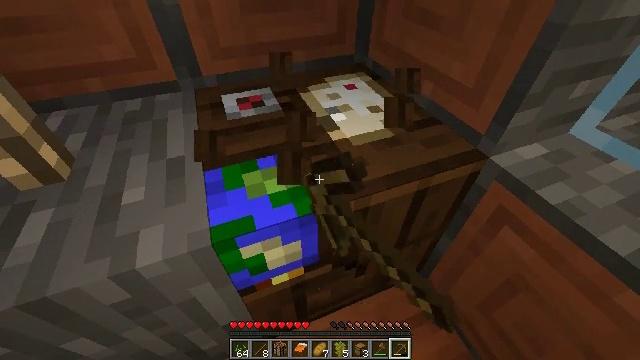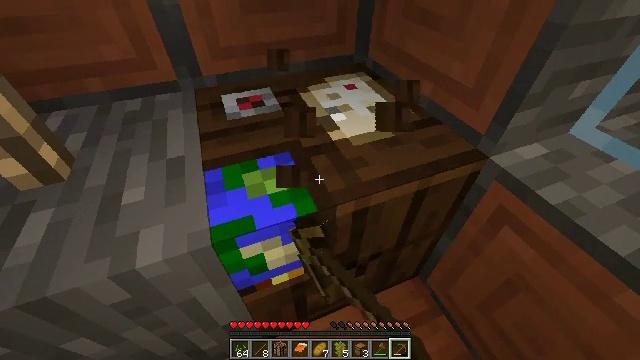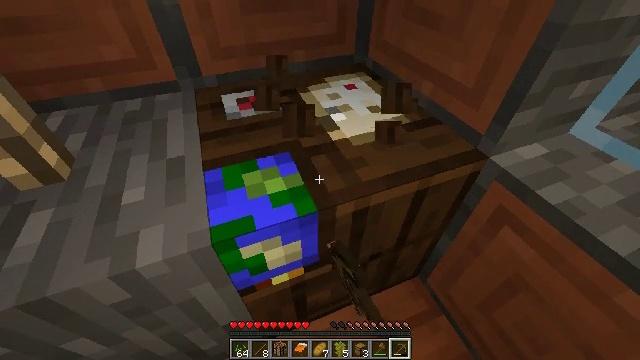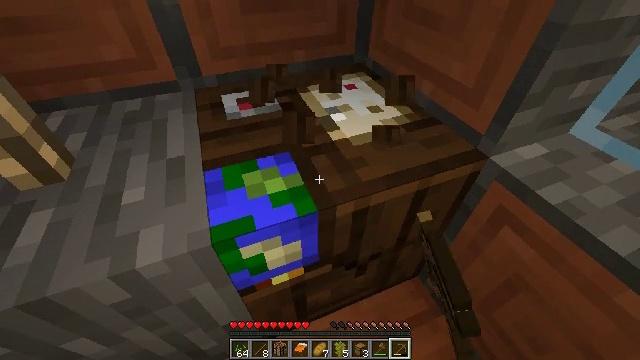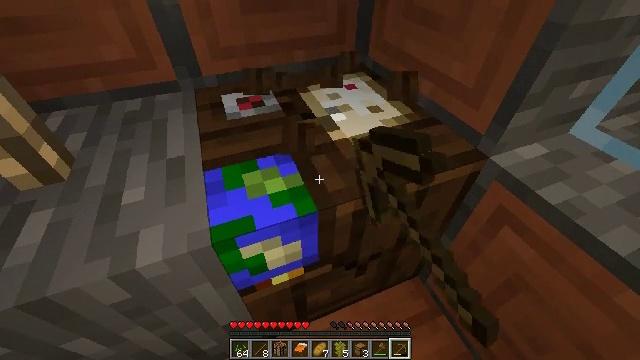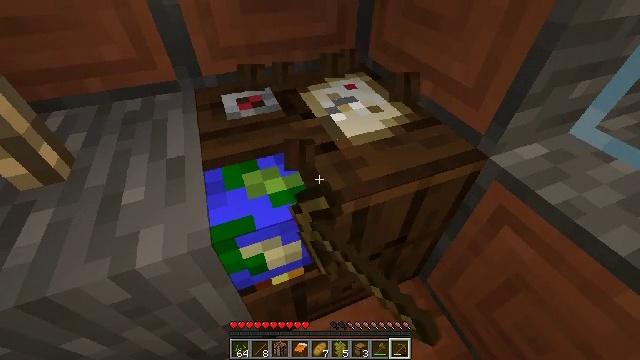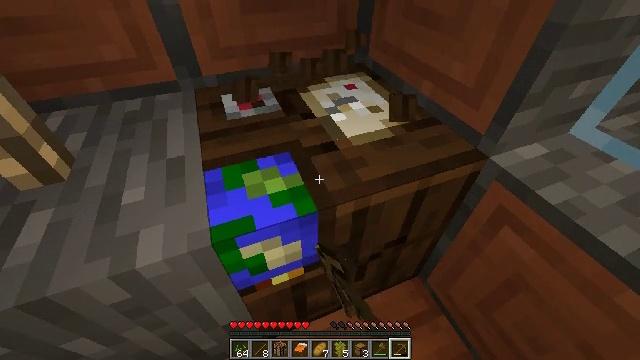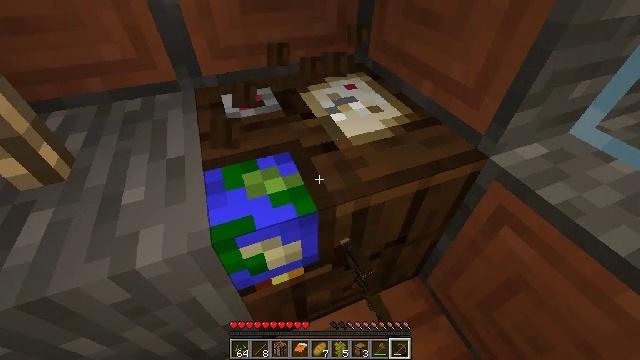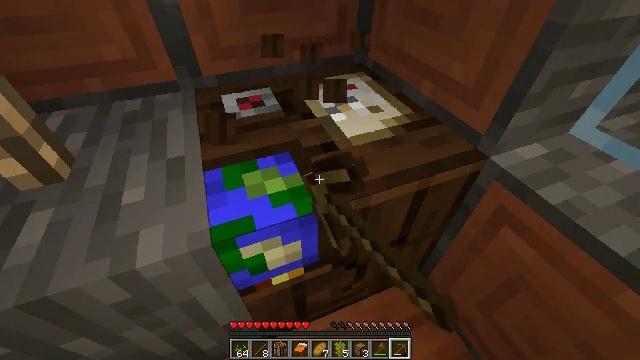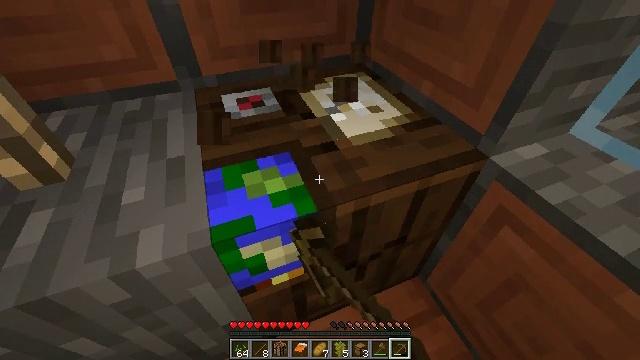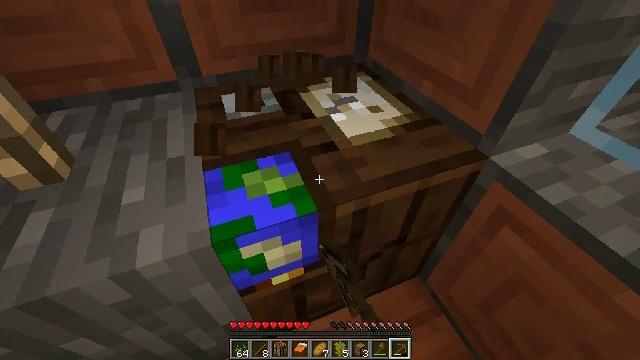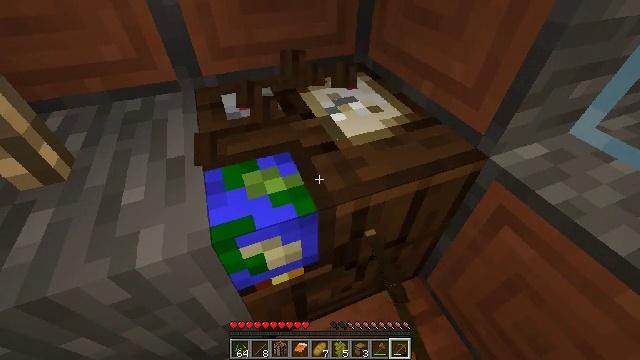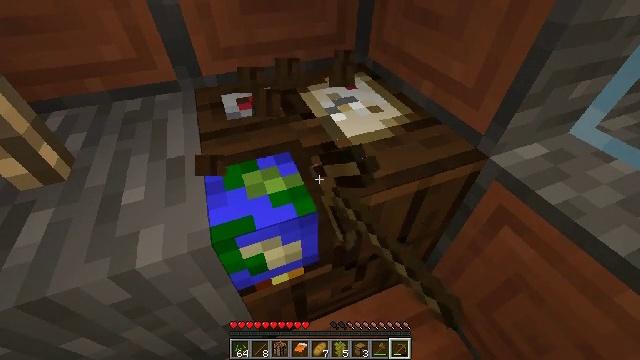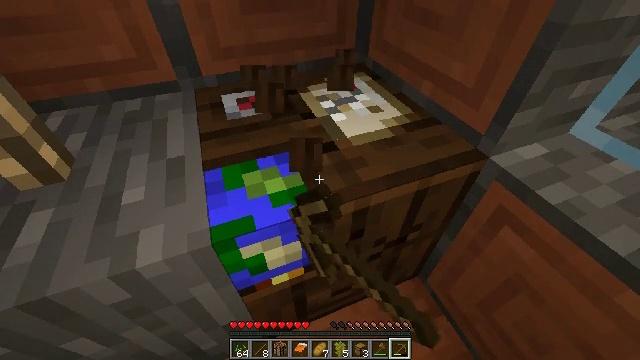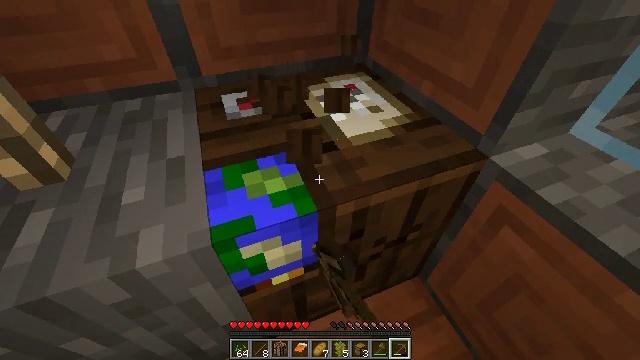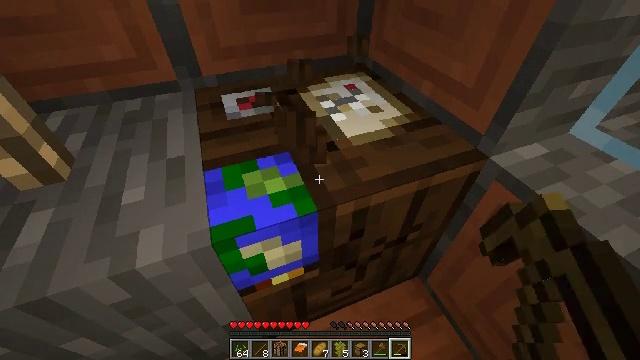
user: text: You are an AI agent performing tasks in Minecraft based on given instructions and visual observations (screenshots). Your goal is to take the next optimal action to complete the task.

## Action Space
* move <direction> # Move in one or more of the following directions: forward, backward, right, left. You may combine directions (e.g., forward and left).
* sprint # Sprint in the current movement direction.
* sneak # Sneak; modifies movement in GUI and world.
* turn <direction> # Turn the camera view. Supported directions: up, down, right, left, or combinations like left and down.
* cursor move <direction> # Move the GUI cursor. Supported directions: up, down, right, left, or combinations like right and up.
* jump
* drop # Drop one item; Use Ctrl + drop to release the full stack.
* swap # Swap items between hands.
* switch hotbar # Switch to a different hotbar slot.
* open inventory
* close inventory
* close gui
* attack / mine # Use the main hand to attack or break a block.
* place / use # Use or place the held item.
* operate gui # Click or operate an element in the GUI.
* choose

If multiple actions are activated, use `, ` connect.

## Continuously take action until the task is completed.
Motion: motion action
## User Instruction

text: Break the cartography table.
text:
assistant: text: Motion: attack / mine
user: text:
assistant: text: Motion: attack / mine
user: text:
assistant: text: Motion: attack / mine
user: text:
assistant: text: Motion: attack / mine
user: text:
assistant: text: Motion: attack / mine
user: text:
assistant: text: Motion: attack / mine
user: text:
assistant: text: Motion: attack / mine
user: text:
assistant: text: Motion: attack / mine
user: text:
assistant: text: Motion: attack / mine
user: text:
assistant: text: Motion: attack / mine
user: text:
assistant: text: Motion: attack / mine
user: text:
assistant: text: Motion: attack / mine
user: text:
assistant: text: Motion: attack / mine
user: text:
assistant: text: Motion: attack / mine
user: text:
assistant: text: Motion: attack / mine
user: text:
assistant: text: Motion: attack / mine
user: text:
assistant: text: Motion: attack / mine
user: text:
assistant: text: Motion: attack / mine
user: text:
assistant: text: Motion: attack / mine
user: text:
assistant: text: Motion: attack / mine
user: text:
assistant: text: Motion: attack / mine
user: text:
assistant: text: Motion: attack / mine
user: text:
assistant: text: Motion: attack / mine
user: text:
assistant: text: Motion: attack / mine
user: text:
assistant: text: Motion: attack / mine
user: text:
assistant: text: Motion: attack / mine
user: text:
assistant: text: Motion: attack / mine
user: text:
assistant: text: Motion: attack / mine
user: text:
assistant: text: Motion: attack / mine
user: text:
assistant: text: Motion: attack / mine